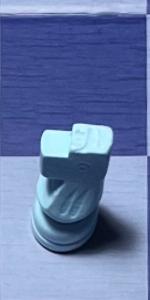
Label: Knight_White